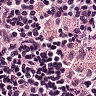
Metastatic tissue present: no